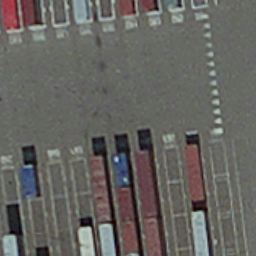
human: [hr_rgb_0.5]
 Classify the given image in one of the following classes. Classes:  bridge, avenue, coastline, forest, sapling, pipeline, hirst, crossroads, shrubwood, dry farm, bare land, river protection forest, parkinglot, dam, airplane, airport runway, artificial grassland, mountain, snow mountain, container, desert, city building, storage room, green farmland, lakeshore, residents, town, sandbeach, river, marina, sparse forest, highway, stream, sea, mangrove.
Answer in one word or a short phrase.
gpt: container